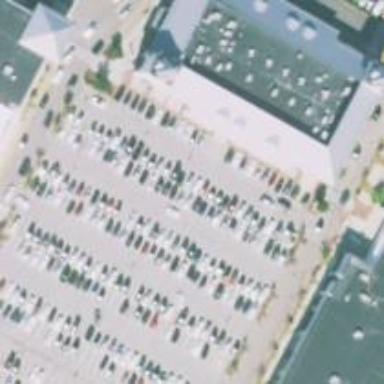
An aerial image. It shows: Parking space is available.